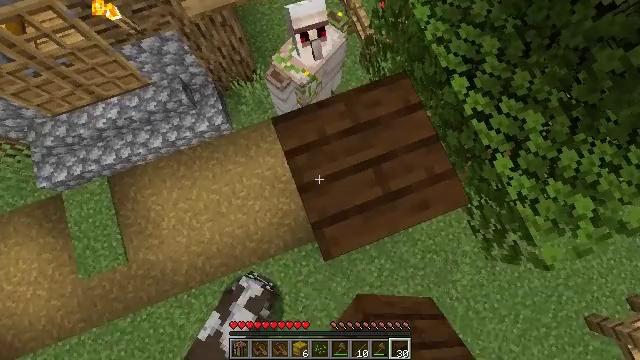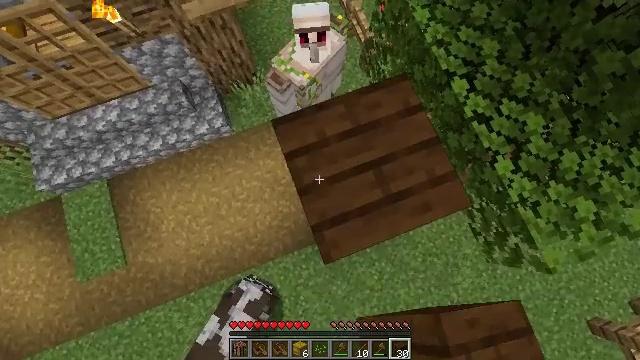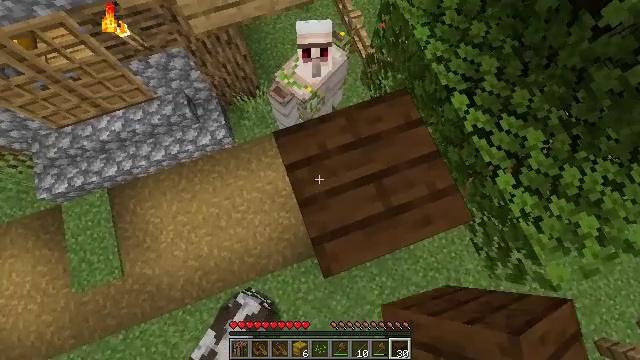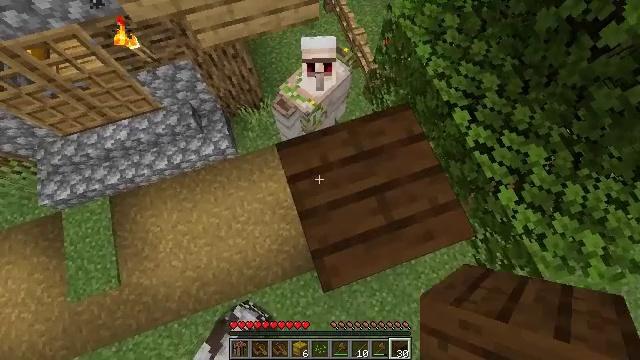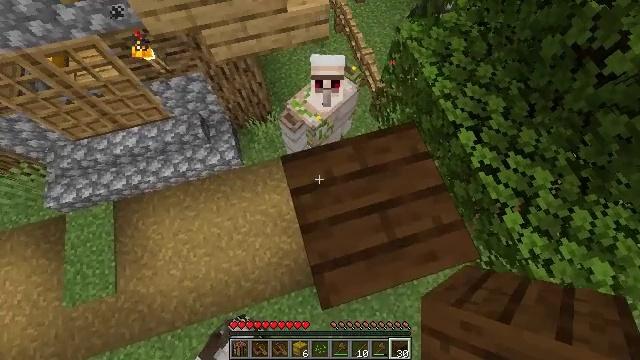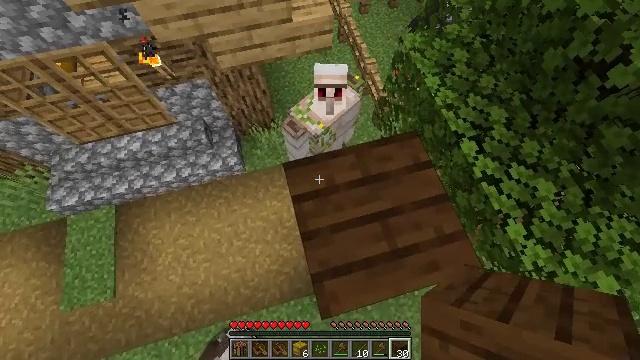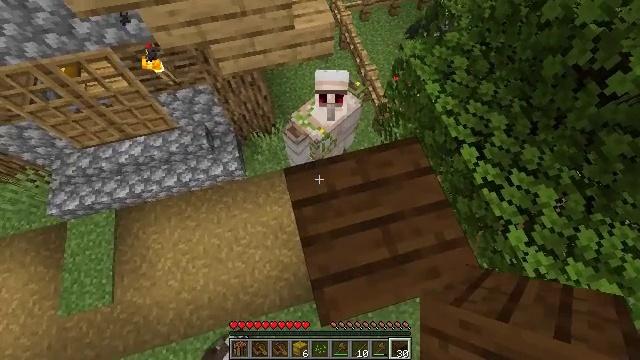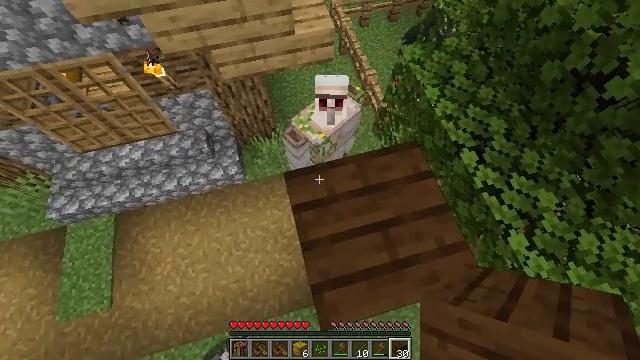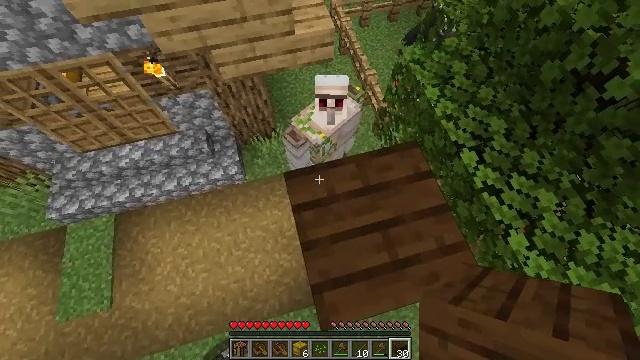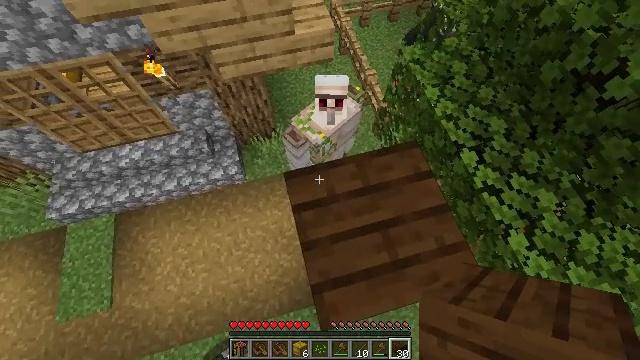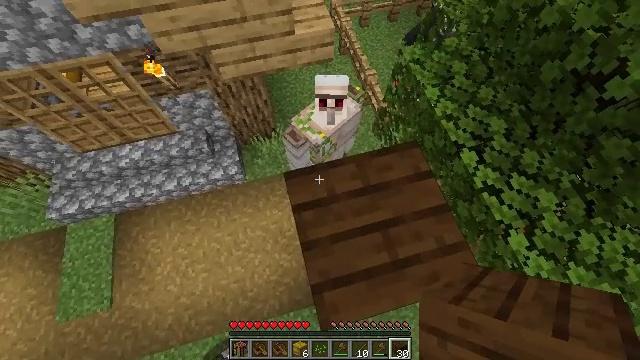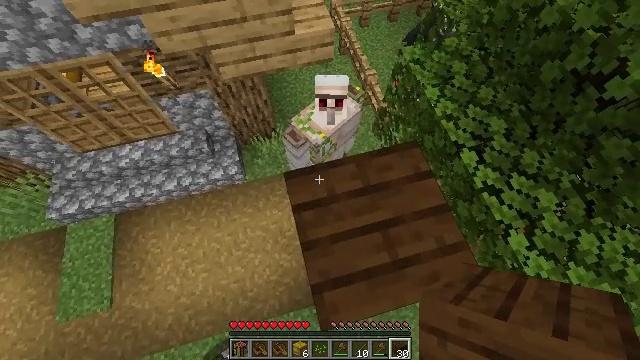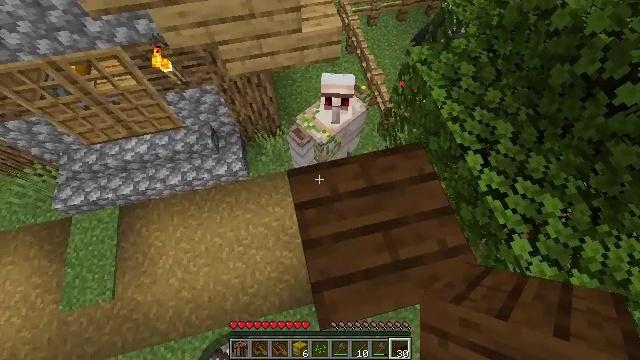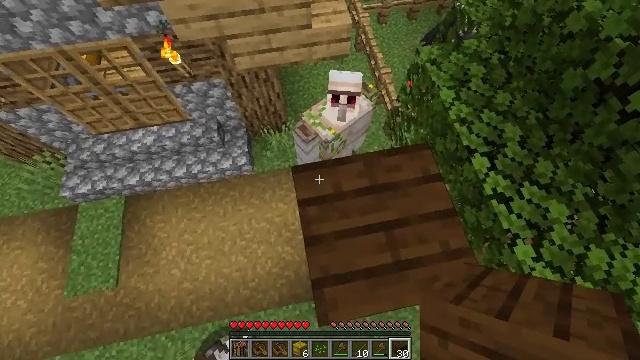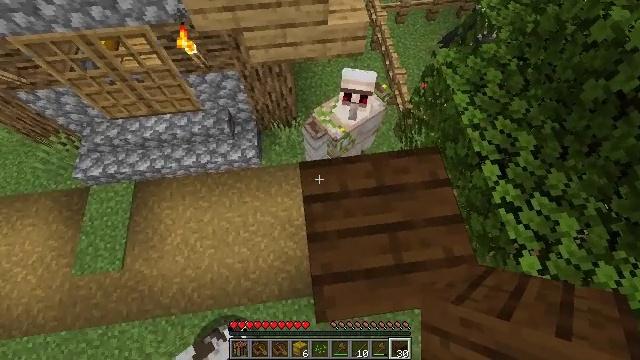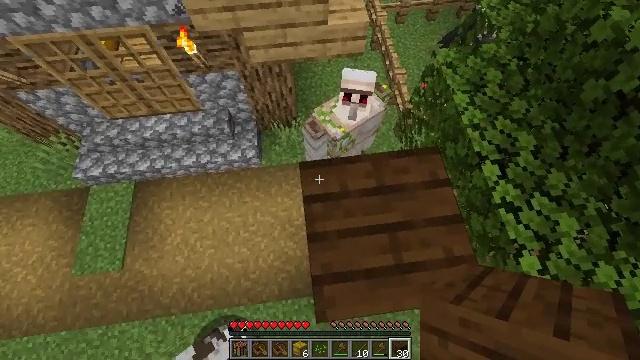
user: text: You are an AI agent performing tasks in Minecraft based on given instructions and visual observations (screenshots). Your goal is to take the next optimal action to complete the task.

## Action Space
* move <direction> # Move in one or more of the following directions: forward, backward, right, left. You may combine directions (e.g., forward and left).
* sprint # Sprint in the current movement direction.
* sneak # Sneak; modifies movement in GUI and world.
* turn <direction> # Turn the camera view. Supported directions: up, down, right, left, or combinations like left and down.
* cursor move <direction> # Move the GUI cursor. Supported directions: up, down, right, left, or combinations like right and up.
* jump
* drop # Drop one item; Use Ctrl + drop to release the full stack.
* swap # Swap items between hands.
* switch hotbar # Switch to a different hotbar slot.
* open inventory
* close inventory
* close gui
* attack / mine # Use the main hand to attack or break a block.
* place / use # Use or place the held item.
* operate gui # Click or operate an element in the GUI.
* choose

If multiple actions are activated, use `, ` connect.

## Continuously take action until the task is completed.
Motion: motion action
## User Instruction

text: Attack the dark oak planks to recycle them.
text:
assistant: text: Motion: no_op
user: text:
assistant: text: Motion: turn up
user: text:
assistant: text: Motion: turn left and up
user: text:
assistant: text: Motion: turn left and up
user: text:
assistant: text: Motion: turn left and up
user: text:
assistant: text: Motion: turn up
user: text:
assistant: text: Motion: no_op
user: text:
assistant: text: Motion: no_op
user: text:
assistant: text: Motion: no_op
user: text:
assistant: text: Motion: no_op
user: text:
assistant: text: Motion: no_op
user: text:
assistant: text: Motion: turn left
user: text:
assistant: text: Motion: turn left
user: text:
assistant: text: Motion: turn left
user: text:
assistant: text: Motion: no_op
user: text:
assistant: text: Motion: no_op
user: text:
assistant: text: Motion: turn left
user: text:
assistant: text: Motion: turn up
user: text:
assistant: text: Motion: move forward, turn up
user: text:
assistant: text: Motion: move forward, turn right and up
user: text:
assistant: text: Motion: turn right and up
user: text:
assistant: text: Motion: no_op
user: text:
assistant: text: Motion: no_op
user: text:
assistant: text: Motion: no_op
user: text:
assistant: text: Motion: turn down
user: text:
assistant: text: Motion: no_op
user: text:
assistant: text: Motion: no_op
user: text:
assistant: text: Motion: no_op
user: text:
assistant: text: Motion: no_op
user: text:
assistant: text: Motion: no_op